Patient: sex M, age 26
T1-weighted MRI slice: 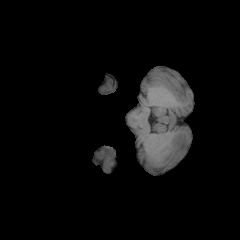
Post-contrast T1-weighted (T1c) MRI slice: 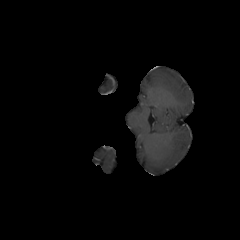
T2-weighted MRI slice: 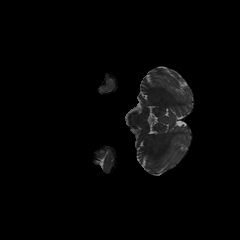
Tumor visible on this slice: no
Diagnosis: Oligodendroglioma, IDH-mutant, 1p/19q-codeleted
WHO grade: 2